Interaction volume radius: 5 \u00c5
Interaction volume height: 15 \u00c5
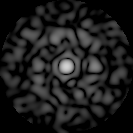
Disorder parameter: 0.8722